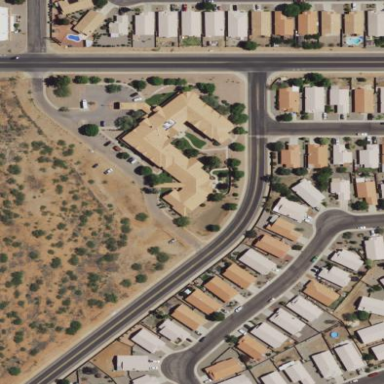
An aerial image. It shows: Residential building.